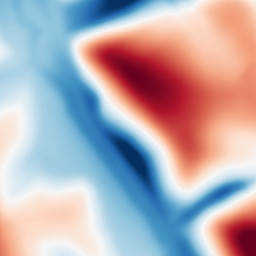
Category: multiscale
Decomposition family: dog
Decomposition parameters: sigma_low: 5
sigma_high: 50
Upsampling method: sinc_blackman
Upsampling parameters: scale: 2
kernel_size: 16
Upsampling scale: 2